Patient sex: M
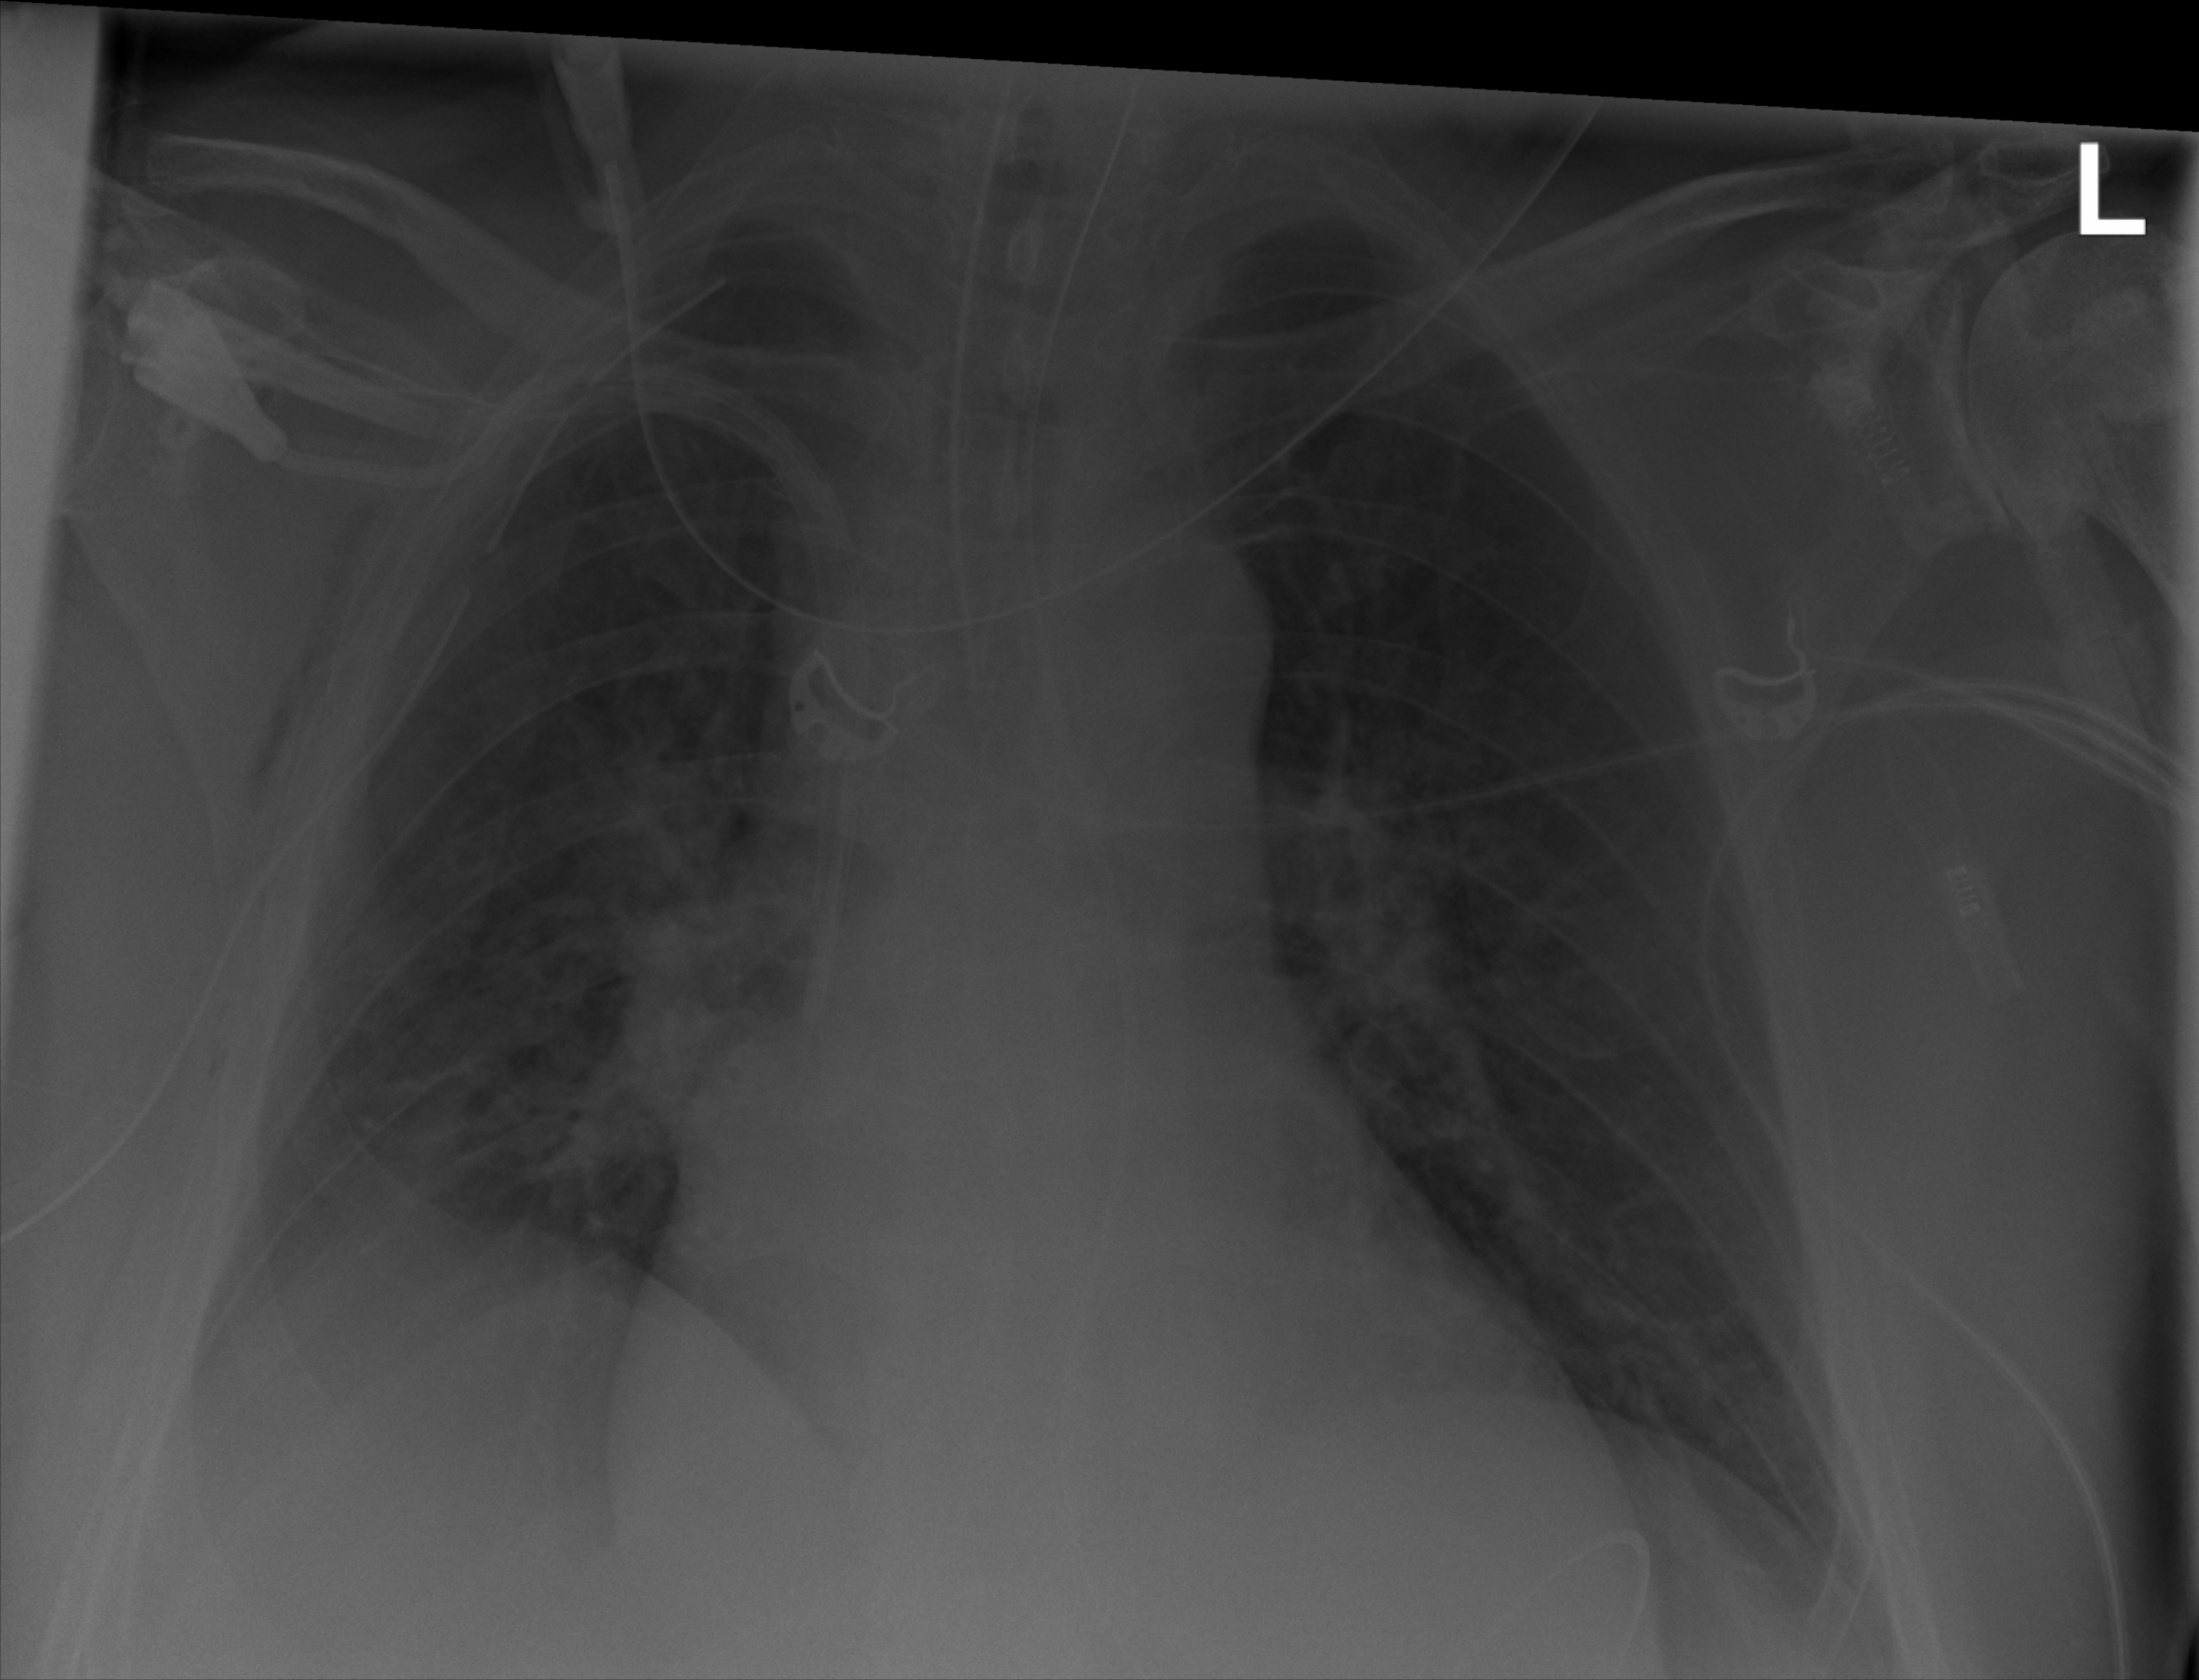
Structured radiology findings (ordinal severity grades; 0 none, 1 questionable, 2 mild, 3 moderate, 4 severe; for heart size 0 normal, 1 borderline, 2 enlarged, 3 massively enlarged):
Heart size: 2
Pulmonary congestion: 0
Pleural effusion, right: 0
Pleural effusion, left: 0
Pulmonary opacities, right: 2
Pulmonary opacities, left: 0
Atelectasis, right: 2
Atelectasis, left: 0